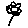
Label: flower